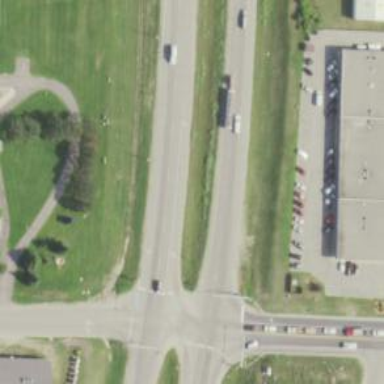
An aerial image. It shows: Trunk link highway.